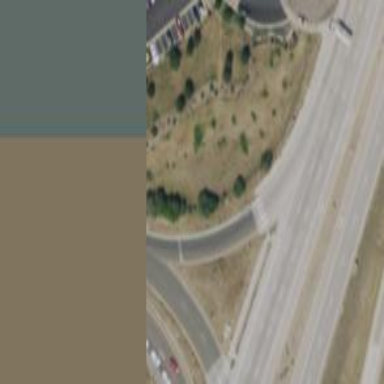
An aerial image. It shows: Trunk link highway.